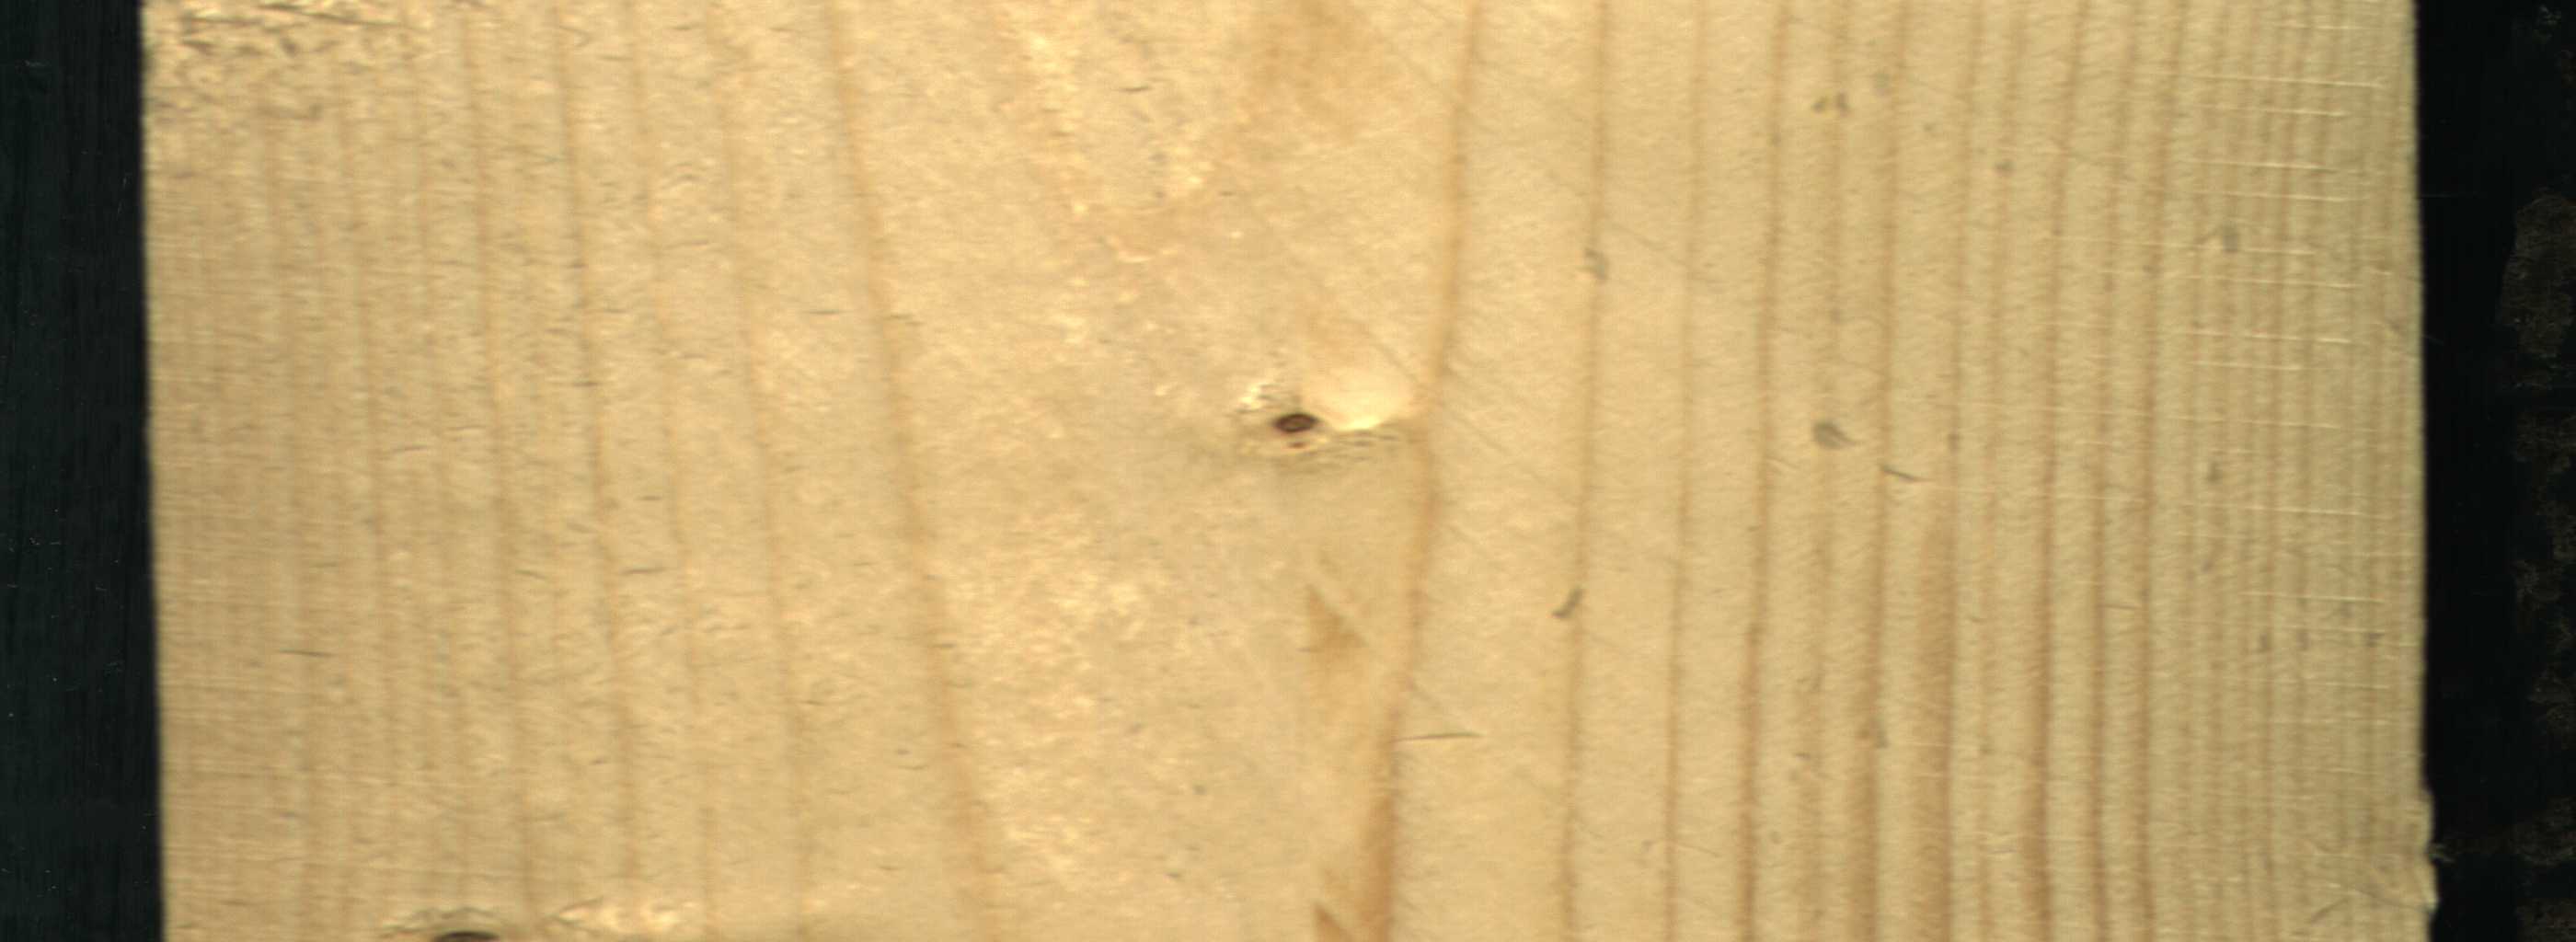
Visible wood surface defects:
Dead_Knot
Live_Knot